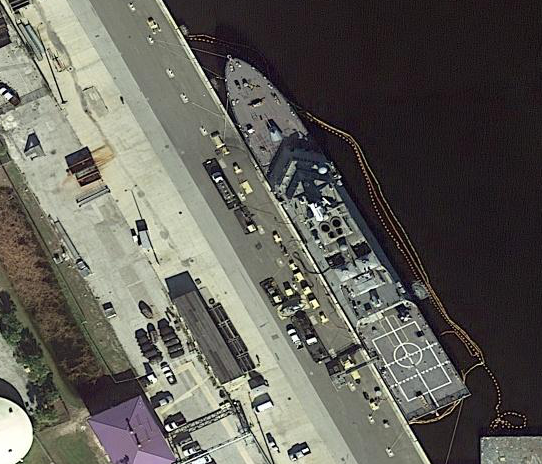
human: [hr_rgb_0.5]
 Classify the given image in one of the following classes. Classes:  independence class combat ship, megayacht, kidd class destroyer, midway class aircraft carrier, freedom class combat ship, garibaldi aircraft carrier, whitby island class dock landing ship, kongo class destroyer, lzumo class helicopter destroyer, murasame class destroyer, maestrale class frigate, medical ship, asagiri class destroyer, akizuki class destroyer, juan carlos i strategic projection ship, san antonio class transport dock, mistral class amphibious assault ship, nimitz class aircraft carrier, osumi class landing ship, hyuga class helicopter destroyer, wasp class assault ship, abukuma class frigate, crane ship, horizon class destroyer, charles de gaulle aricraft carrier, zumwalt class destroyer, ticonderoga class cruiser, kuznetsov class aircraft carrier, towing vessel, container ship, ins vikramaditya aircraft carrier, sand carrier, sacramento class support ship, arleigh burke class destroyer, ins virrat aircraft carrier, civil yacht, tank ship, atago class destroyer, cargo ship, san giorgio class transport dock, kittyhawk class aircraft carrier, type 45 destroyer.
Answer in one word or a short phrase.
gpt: Freedom class combat ship